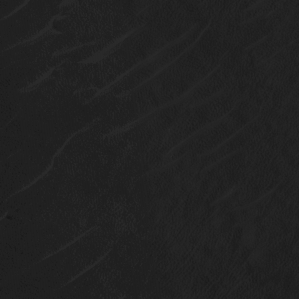
Label: non_frost